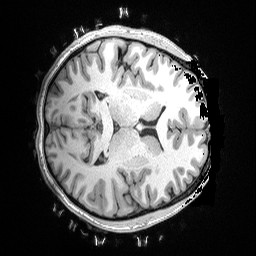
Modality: T1w
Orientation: axial
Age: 27
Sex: male
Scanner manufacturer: siemens
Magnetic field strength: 3 T
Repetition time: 2.53 s
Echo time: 0.00169 s